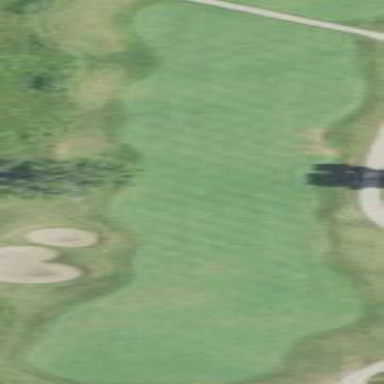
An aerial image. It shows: Grassy area designated as golf fairway.